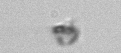
Label: detritus